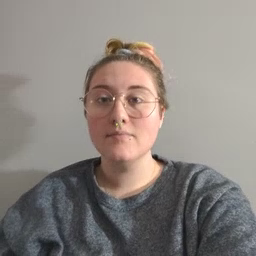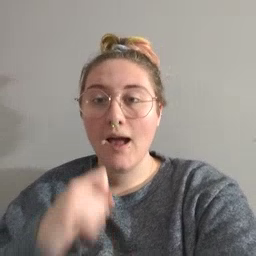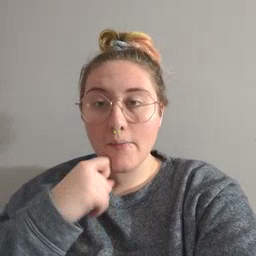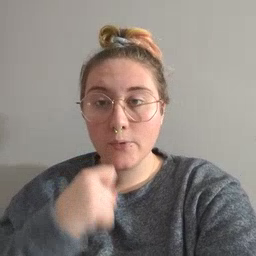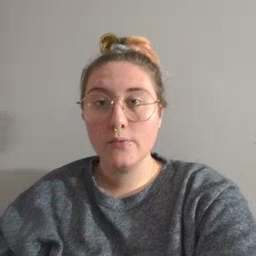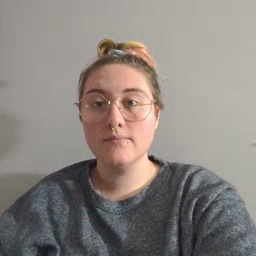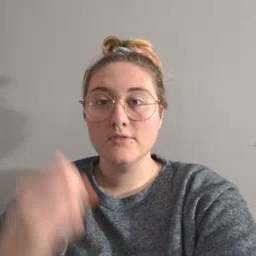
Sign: apple